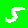
Digit: 5